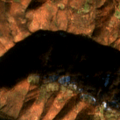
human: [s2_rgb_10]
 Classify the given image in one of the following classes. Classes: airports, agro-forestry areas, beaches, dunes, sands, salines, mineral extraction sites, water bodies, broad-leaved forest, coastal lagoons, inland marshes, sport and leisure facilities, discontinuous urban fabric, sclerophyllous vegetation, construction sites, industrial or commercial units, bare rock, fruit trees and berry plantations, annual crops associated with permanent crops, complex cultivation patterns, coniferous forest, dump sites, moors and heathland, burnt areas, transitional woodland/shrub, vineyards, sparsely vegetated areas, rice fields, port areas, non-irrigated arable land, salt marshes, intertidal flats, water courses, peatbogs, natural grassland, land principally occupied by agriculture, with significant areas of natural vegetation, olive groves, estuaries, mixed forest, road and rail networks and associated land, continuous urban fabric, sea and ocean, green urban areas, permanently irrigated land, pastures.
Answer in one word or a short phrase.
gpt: pastures, broad-leaved forest